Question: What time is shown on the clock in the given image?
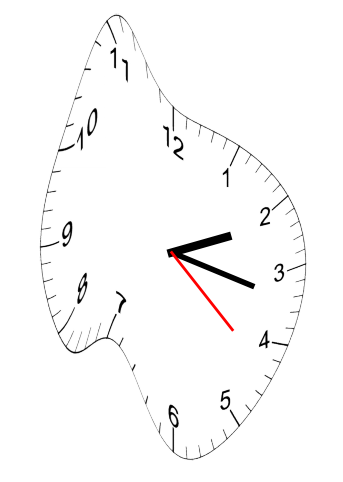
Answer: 02:17:22